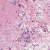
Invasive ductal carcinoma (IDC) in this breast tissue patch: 0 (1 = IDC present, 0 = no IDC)